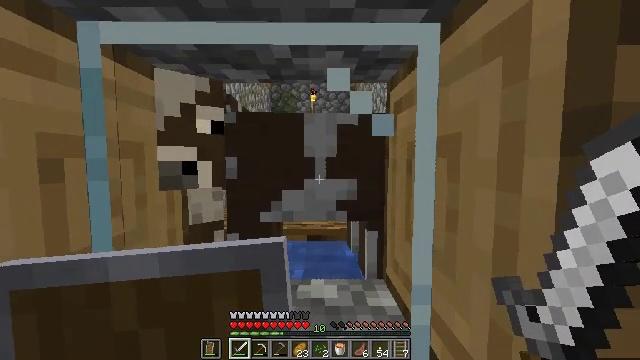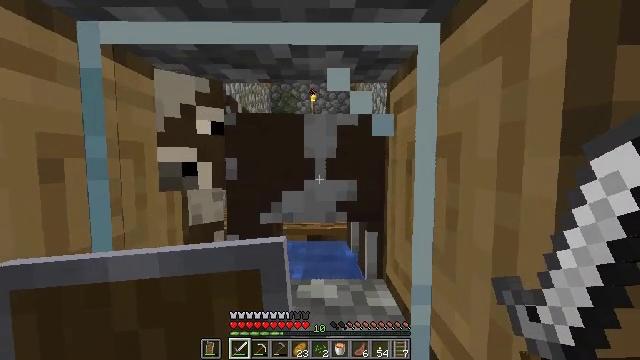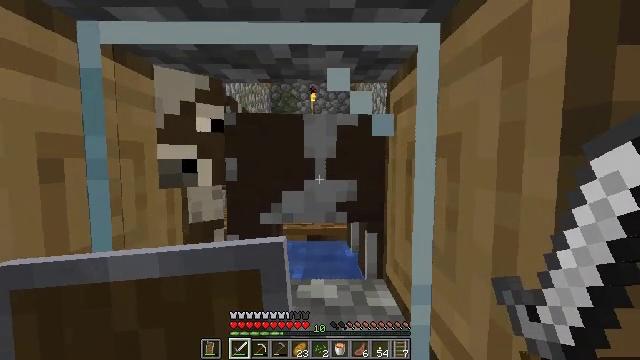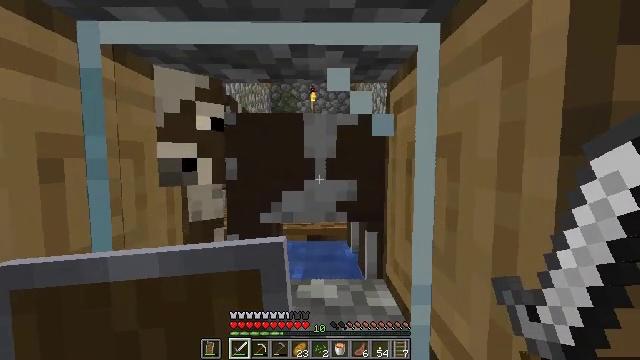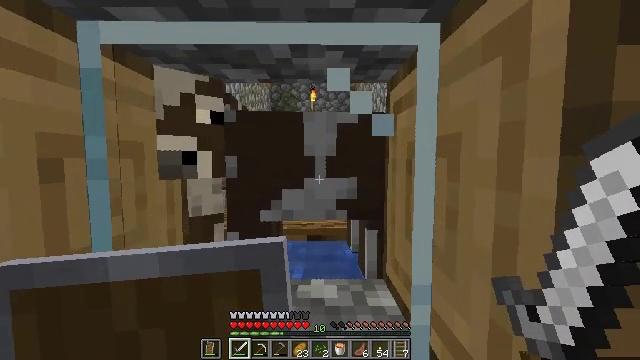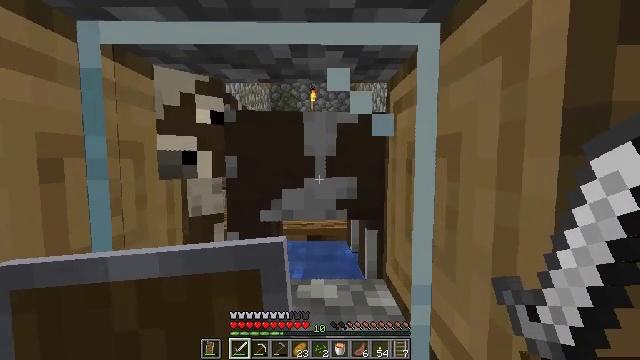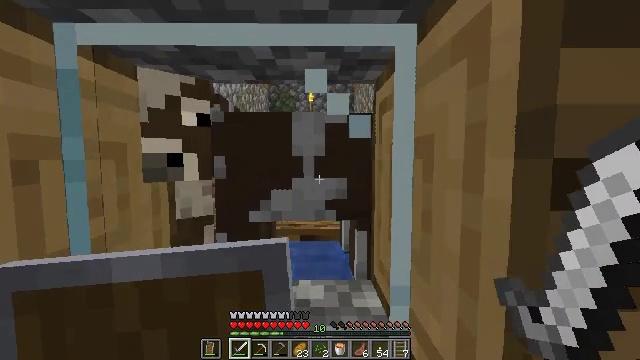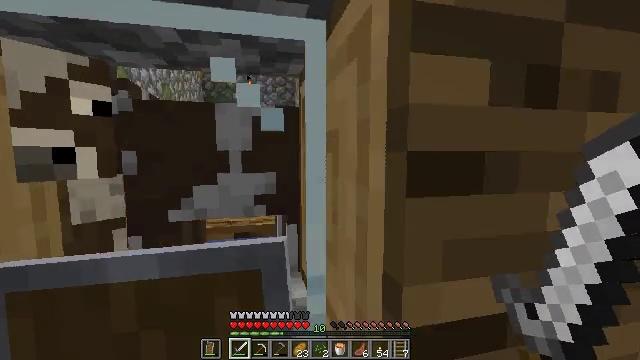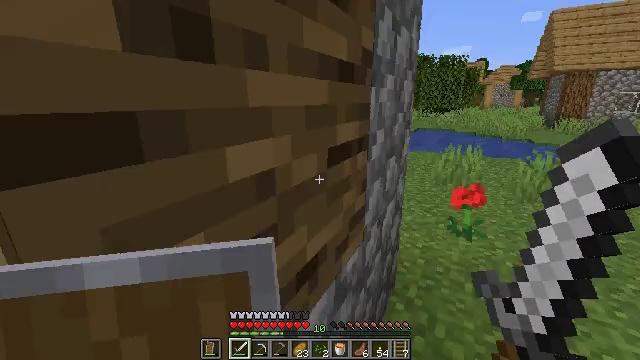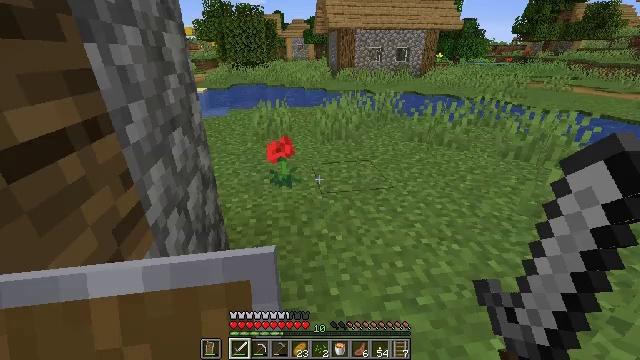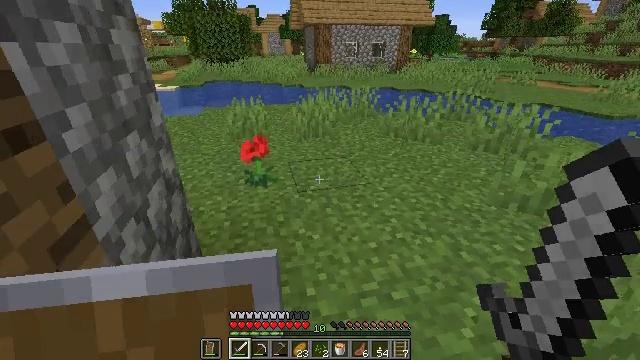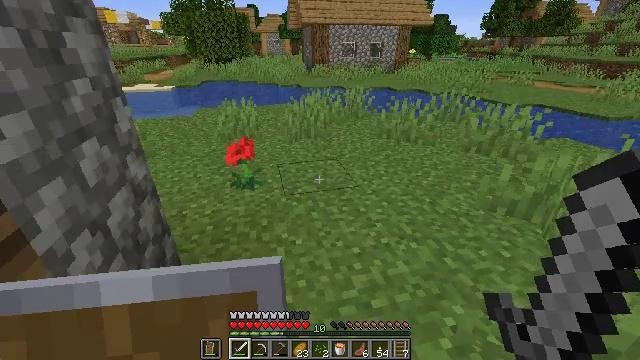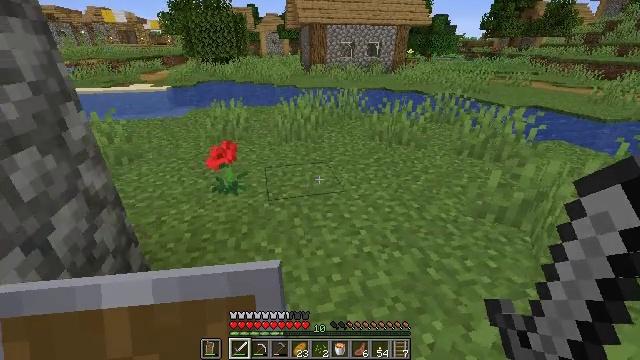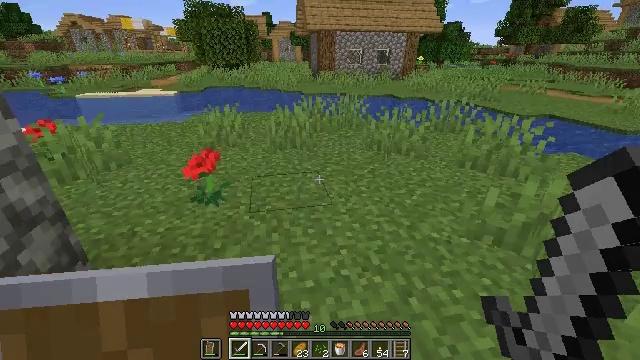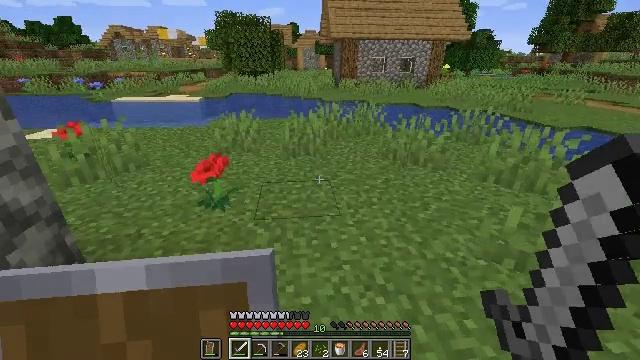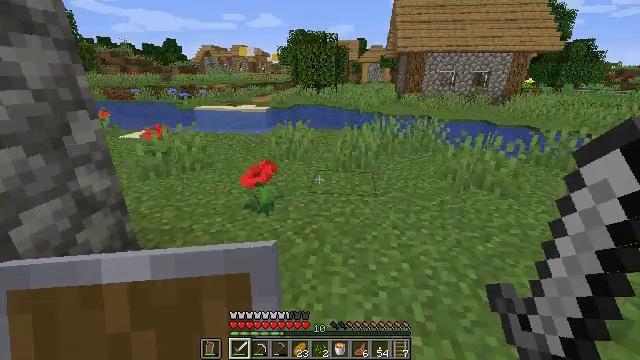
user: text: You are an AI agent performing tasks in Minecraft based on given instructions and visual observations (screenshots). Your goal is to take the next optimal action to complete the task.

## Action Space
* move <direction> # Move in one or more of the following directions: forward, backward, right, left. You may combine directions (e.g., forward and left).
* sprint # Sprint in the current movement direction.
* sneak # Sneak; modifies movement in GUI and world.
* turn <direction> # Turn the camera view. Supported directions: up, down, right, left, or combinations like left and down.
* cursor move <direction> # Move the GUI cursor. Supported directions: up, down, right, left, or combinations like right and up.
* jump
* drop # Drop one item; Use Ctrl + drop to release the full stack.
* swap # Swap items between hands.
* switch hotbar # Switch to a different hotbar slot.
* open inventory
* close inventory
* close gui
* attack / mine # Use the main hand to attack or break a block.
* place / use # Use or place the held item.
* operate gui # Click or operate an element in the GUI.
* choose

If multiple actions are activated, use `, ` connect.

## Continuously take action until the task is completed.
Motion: motion action
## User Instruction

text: Attack the grass path to restore it to dirt.
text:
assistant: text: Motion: no_op
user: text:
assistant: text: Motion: no_op
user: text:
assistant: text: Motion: no_op
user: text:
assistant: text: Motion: no_op
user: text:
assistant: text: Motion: no_op
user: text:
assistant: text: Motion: move right
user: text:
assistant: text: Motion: move right, turn right and down
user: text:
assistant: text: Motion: move right, turn right and down
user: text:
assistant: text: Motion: move right, turn right and down
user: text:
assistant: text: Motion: move right, turn right
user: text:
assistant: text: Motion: move forward and move right
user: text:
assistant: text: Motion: move forward and move right
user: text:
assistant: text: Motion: move forward and move right, turn left and up
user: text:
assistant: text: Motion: move forward and move right, turn left and up
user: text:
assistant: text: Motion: move forward and move right, sprint, turn left and up
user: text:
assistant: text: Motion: move forward and move right, sprint, turn left and up
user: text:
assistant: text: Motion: move forward and move right, sprint, turn left and up
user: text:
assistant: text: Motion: move forward and move right, sprint, turn left and up
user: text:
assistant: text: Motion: move forward and move right, sprint, turn left
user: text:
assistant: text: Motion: move forward and move right, sprint, turn left and up
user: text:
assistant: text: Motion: move forward and move right, sprint, turn left and up
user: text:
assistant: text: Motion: move forward and move right, sprint, turn left
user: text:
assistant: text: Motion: move forward and move right, sprint, turn left
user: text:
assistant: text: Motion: move forward and move right, sprint, turn left
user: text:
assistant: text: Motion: move forward and move right, sprint, turn left
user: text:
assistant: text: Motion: move forward and move right, sprint, turn left
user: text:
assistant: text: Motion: move forward and move right, sprint, turn left
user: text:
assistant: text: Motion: move forward and move right, sprint, turn left
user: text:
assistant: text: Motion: move forward and move right, sprint, turn left
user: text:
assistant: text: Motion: move forward and move right, sprint, turn left